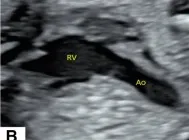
Abnormal cardiac structure and vascular abnormalities in the fetus. (A,B) 2D grayscale images showing d-TGA combined with a VSD.
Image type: radiology (ultrasound)